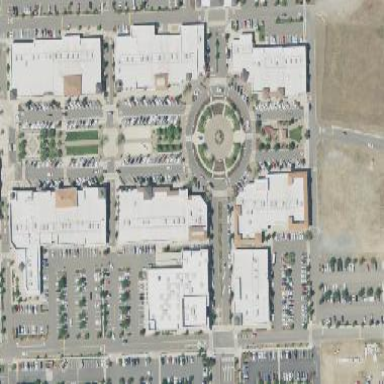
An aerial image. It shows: Retail area consisting of mall.